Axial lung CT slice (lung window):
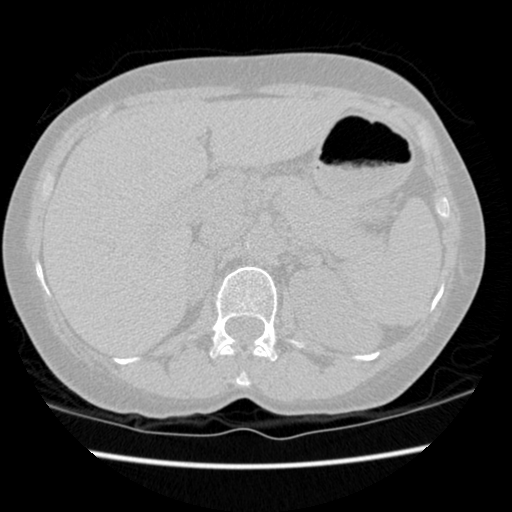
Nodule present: no